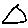
Label: triangle